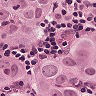
Metastatic tissue present: yes